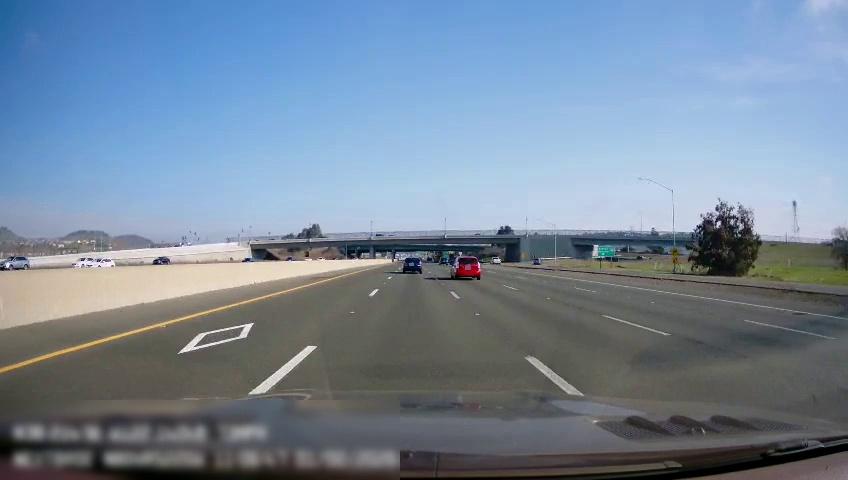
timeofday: Day
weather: Sunny
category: Drivable Space
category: Vehicles | Car
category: Vehicles | SUV
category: Vehicles | Car
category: Drivable Space
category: Vehicles | SUV
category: Vehicles | Car
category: Vehicles | Car
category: Vehicles | Car
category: Vehicles | Car
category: Lanes | Current Lane
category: Lanes | Alternate Lane
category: Lanes | Current Lane
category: Lanes | Alternate Lane
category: Lanes | Alternate Lane
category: Lanes | Alternate Lane
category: Traffic | Signs
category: Traffic | Signs